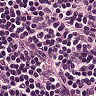
Metastatic tissue present: no